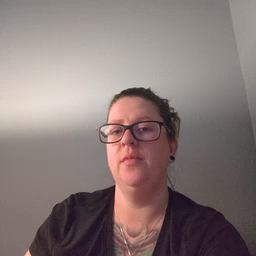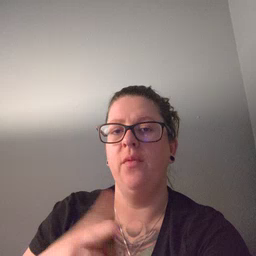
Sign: fall